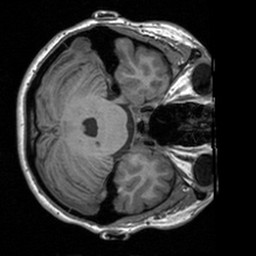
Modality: T1w
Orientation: axial
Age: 19
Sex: female
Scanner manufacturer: siemens
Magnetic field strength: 3 T
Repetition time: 1.9 s
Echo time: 0.00226 s